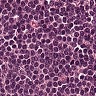
Metastatic tissue present: no